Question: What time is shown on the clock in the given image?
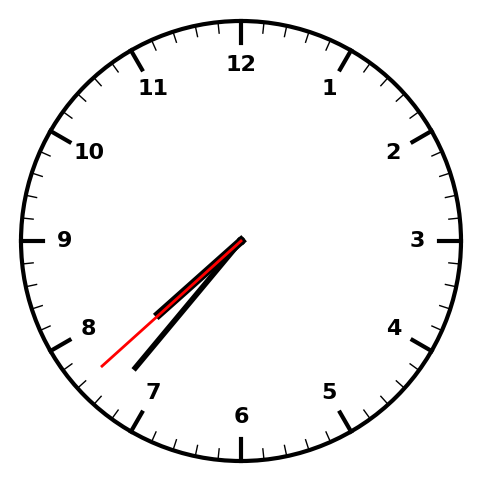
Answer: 07:36:38